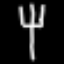
Label: fork